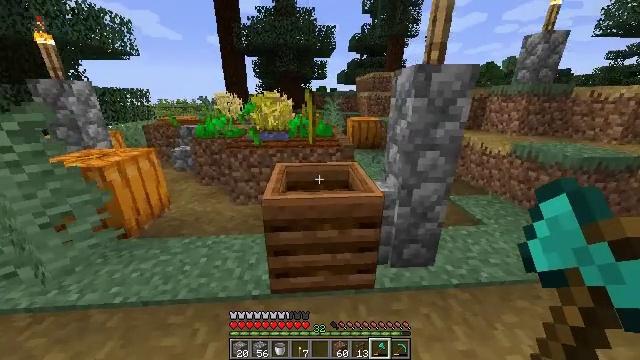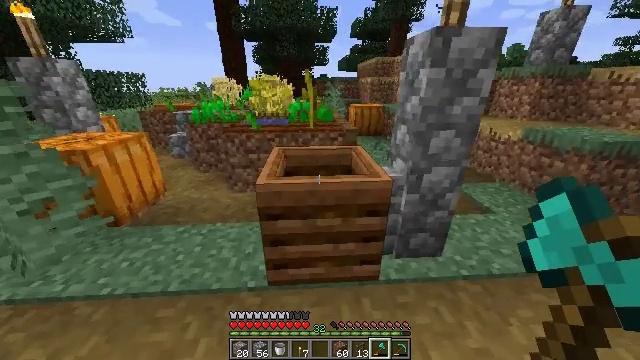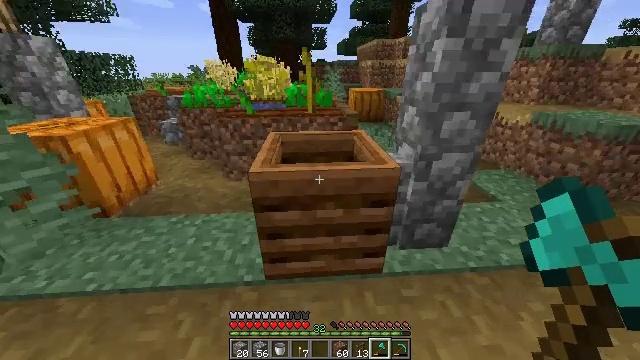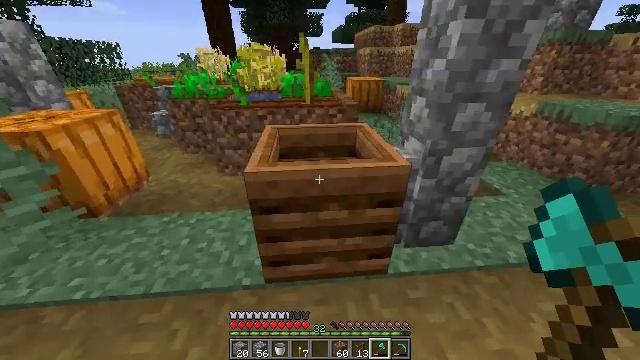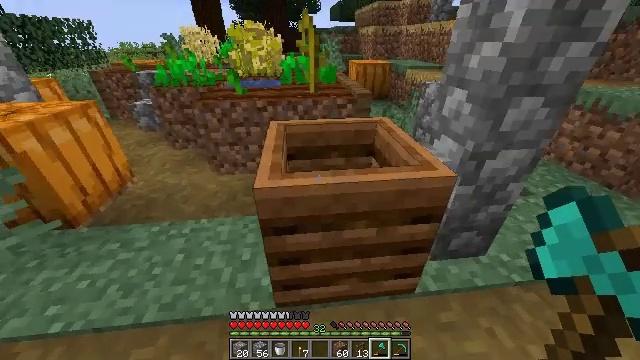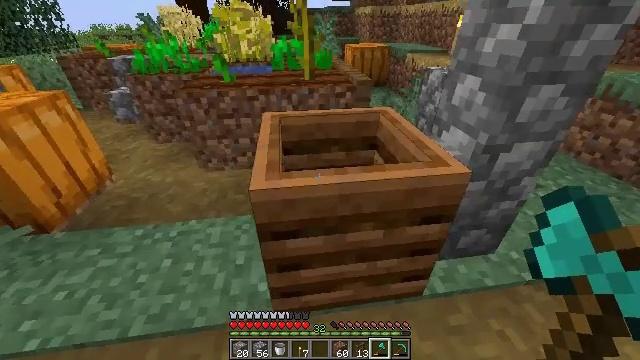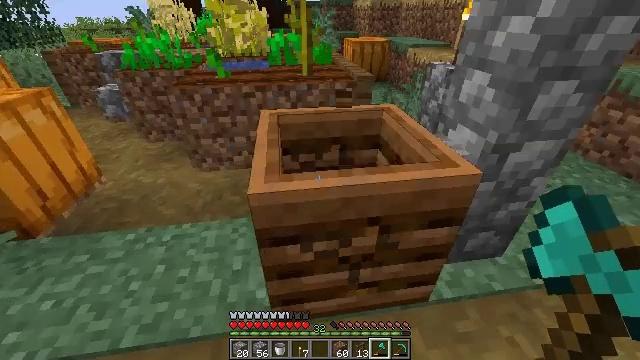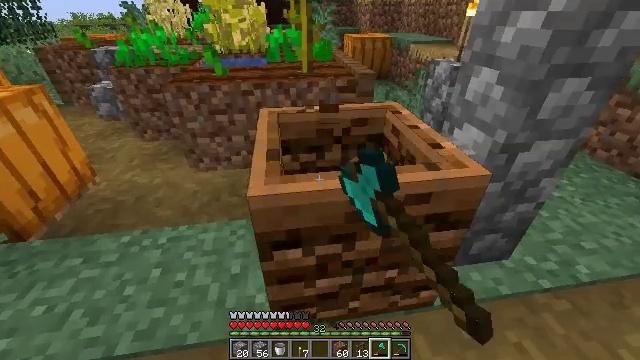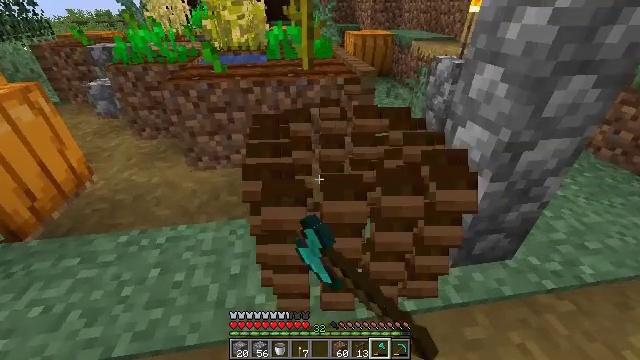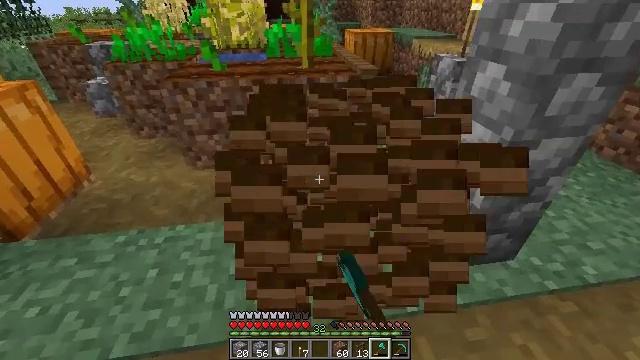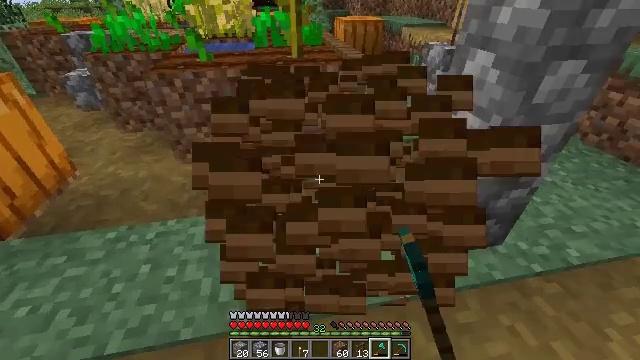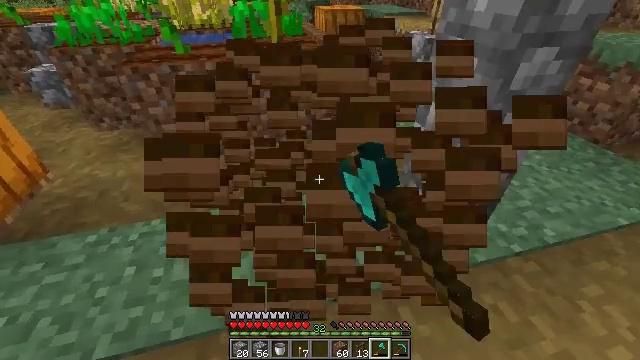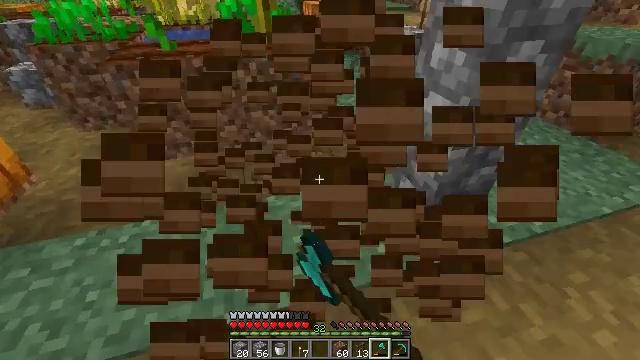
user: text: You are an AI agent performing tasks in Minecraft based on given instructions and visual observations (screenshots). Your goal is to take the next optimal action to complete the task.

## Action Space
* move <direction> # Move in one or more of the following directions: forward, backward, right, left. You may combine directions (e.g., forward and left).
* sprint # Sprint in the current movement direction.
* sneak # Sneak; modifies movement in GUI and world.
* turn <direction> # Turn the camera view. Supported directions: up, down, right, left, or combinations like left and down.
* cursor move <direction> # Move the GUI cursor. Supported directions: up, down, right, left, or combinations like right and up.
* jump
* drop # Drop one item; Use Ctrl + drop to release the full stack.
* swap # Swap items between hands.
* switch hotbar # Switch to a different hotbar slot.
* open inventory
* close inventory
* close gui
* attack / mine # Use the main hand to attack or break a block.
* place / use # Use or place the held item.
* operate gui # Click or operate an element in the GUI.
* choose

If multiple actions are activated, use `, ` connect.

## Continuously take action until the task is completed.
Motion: motion action
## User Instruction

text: Collect the composter for reuse.
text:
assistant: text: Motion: move forward, turn down, jump
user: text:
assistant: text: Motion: move forward and move left, turn down
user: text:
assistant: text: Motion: move left, turn right and down
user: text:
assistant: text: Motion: turn right and down
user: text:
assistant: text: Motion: turn right and down
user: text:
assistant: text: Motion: attack / mine
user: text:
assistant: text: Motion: attack / mine
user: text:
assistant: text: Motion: attack / mine
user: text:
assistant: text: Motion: attack / mine
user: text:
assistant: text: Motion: turn right and down, attack / mine
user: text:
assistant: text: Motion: turn right and down, attack / mine
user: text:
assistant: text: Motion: turn right, attack / mine
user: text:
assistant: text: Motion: attack / mine